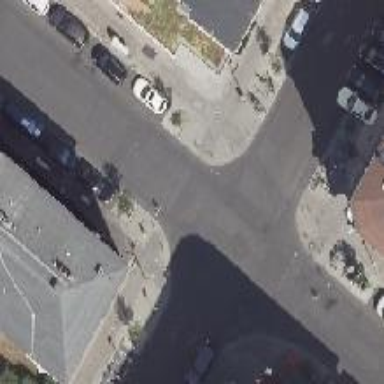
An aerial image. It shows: Unmarked crossing with kerb extensions on both sides of the road.